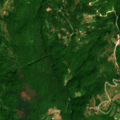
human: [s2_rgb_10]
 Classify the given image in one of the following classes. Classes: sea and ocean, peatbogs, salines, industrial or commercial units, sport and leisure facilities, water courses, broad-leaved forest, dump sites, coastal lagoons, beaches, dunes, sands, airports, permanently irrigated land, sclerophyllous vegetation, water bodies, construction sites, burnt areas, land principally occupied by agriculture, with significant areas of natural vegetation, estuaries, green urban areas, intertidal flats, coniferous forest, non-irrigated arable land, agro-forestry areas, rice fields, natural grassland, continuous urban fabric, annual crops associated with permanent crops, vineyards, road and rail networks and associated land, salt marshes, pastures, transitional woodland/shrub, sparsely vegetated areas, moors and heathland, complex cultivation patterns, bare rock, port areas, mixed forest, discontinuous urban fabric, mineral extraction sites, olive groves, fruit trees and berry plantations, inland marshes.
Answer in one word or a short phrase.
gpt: complex cultivation patterns, broad-leaved forest, transitional woodland/shrub